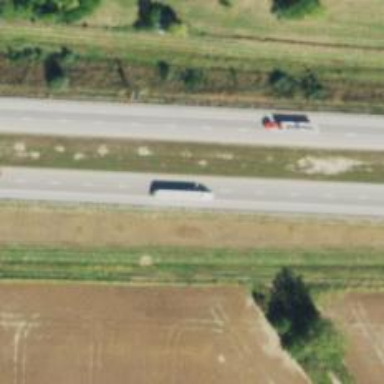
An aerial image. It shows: Trunk highway that is also expressway for motor vehicles.